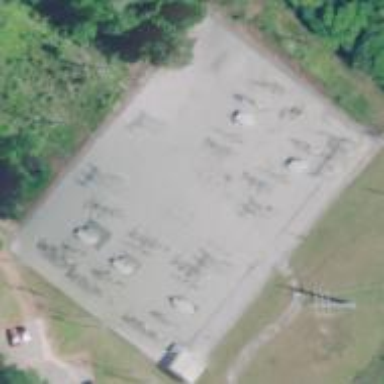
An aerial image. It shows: Industrial substation surrounded by fence.